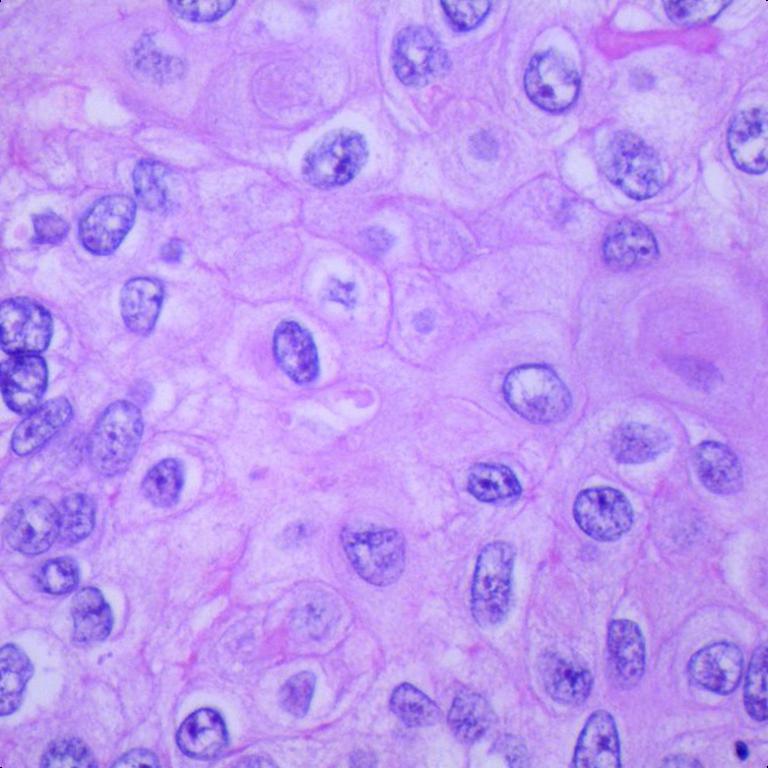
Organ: lung
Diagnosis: squamous carcinomas